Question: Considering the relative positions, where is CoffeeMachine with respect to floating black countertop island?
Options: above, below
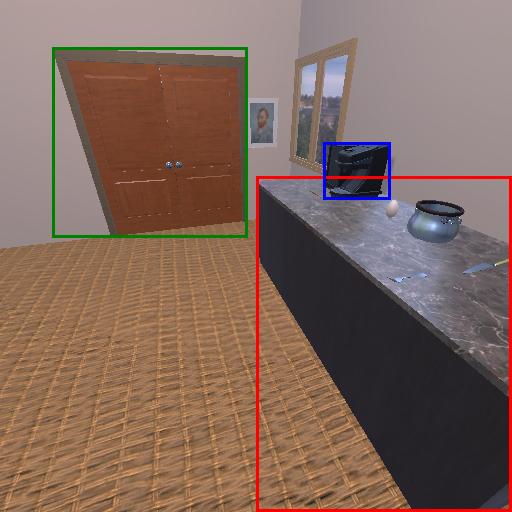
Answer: above